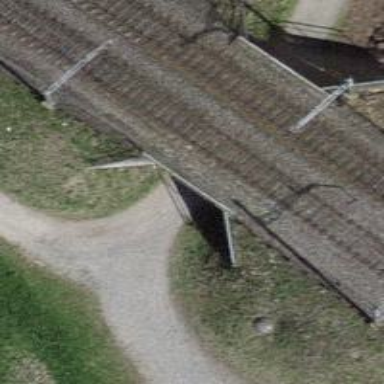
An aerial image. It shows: Gravel track with tunnel. The track is of grade3 quality.